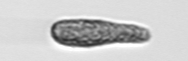
Label: Pseudochattonella_farcimen